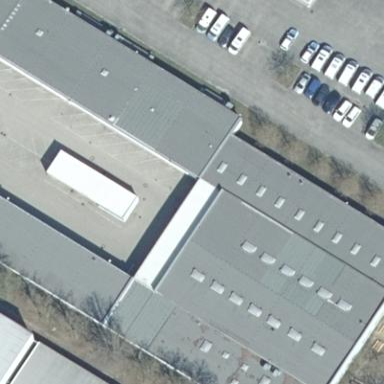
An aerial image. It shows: Building.